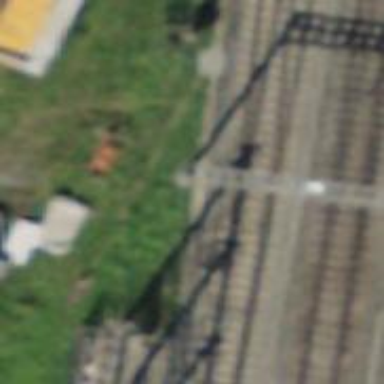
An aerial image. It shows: Railway switch.